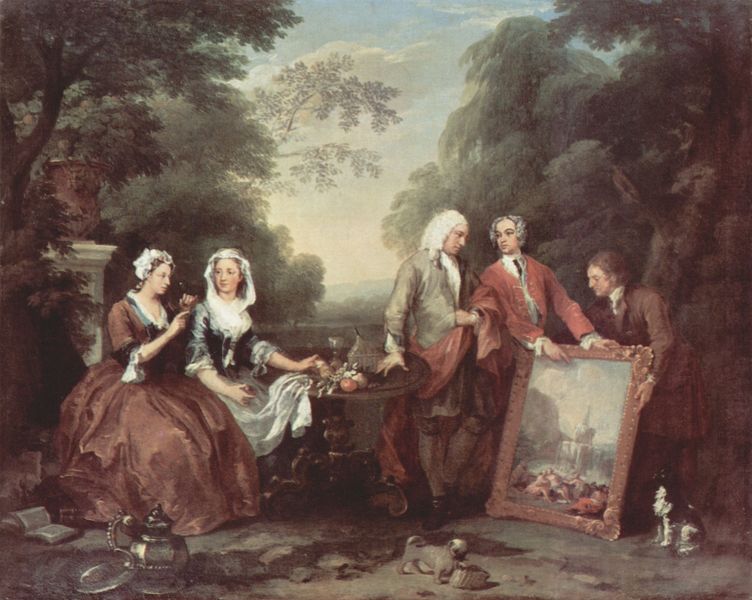
Titel: Familienporträt der Familie Fountaine
Künstler: William Hogarth
Standort: Philadelphia (Pennsylvania)
Institution: Philadelphia Museum of Art
Schlagwörter: baum, blau, blätter, dunkel, gemälde, gruppe, hand, himmel, laub, mann, vogel, weiß, wolken, baumstämme, bäume, frauen, grün, landschaft, menschen, see, sitzen, äste, blume, braun, damen, frankreich, frau, frisur, frisuren, glas, grau, hell, hut, kleid, kleider, lampe, licht, männer, orange, pfeiler, reden, schwarz, säule, tisch, unterhalten, dame, hund, hunde, obst, park, rot, schleier, tier, tiere, tuch, weg, wolke, gesellschaft, gespräch, haube, herren, malerei, rock, anzug, anzüge, jacke, kappe, barock, falten, halten, kragen, mensch, präsentation, rahmen, schale, silber, sockel, spitze, stehen, stein, steine, teller, bild, hände, porträt, schauen, spiegel, öl, ast, baumstamm, erde, horizont, natur, weite, zweige, sonne, boden, land, gewand, gold, haare, mantel, reich, tücher, adel, familie, pflanze, pflanzen, england, gainsborough, locken, rokoko, wald, zart, brunnen, amphore, frucht, früchte, garten, kanne, krug, trauben, vase, perücke, apfel, aussicht, hündchen, schürze, terrasse, äpfel, bilderrahmen, bücher, liegen, unterhaltung, vedute, mauer, farbe, picknick, romantik, ölgemälde, essen, sprechen, spielen, kopftuch, maler, korb, podest, zeigen, katze, gefäß, messing, zinn, zinnkrug, buch, fuss, spaziergang, lichtung, künstler, jacken, hell-dunkel, hauben, kunst, ölmalerei, betrachten, sonntag, biedermeier, ehepaar, portät, laubbäume, korsett, bild im bild, samowar, napf, perücken, fressnapf, urne, englisch, perrücke, conversation piece, bil, urteil, welpen, freunde, begutachtung, famile, mops, auftraggeber, malteser, ruch, picknick im freien, keiser, fete galante, cockerspaniel, connaisseurs, conversation, kesseö, luftraum, mopps, pcicknick, rfau, tiscj, äster, b#ume, 17. jahrhundert, renssaince